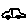
Label: car